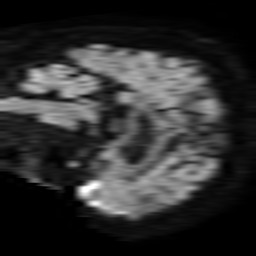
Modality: TRACE
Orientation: sagittal
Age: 57
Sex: male
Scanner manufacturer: philips
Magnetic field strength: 1.5 T
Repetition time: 3.395 s
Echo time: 0.06922 s